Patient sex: M
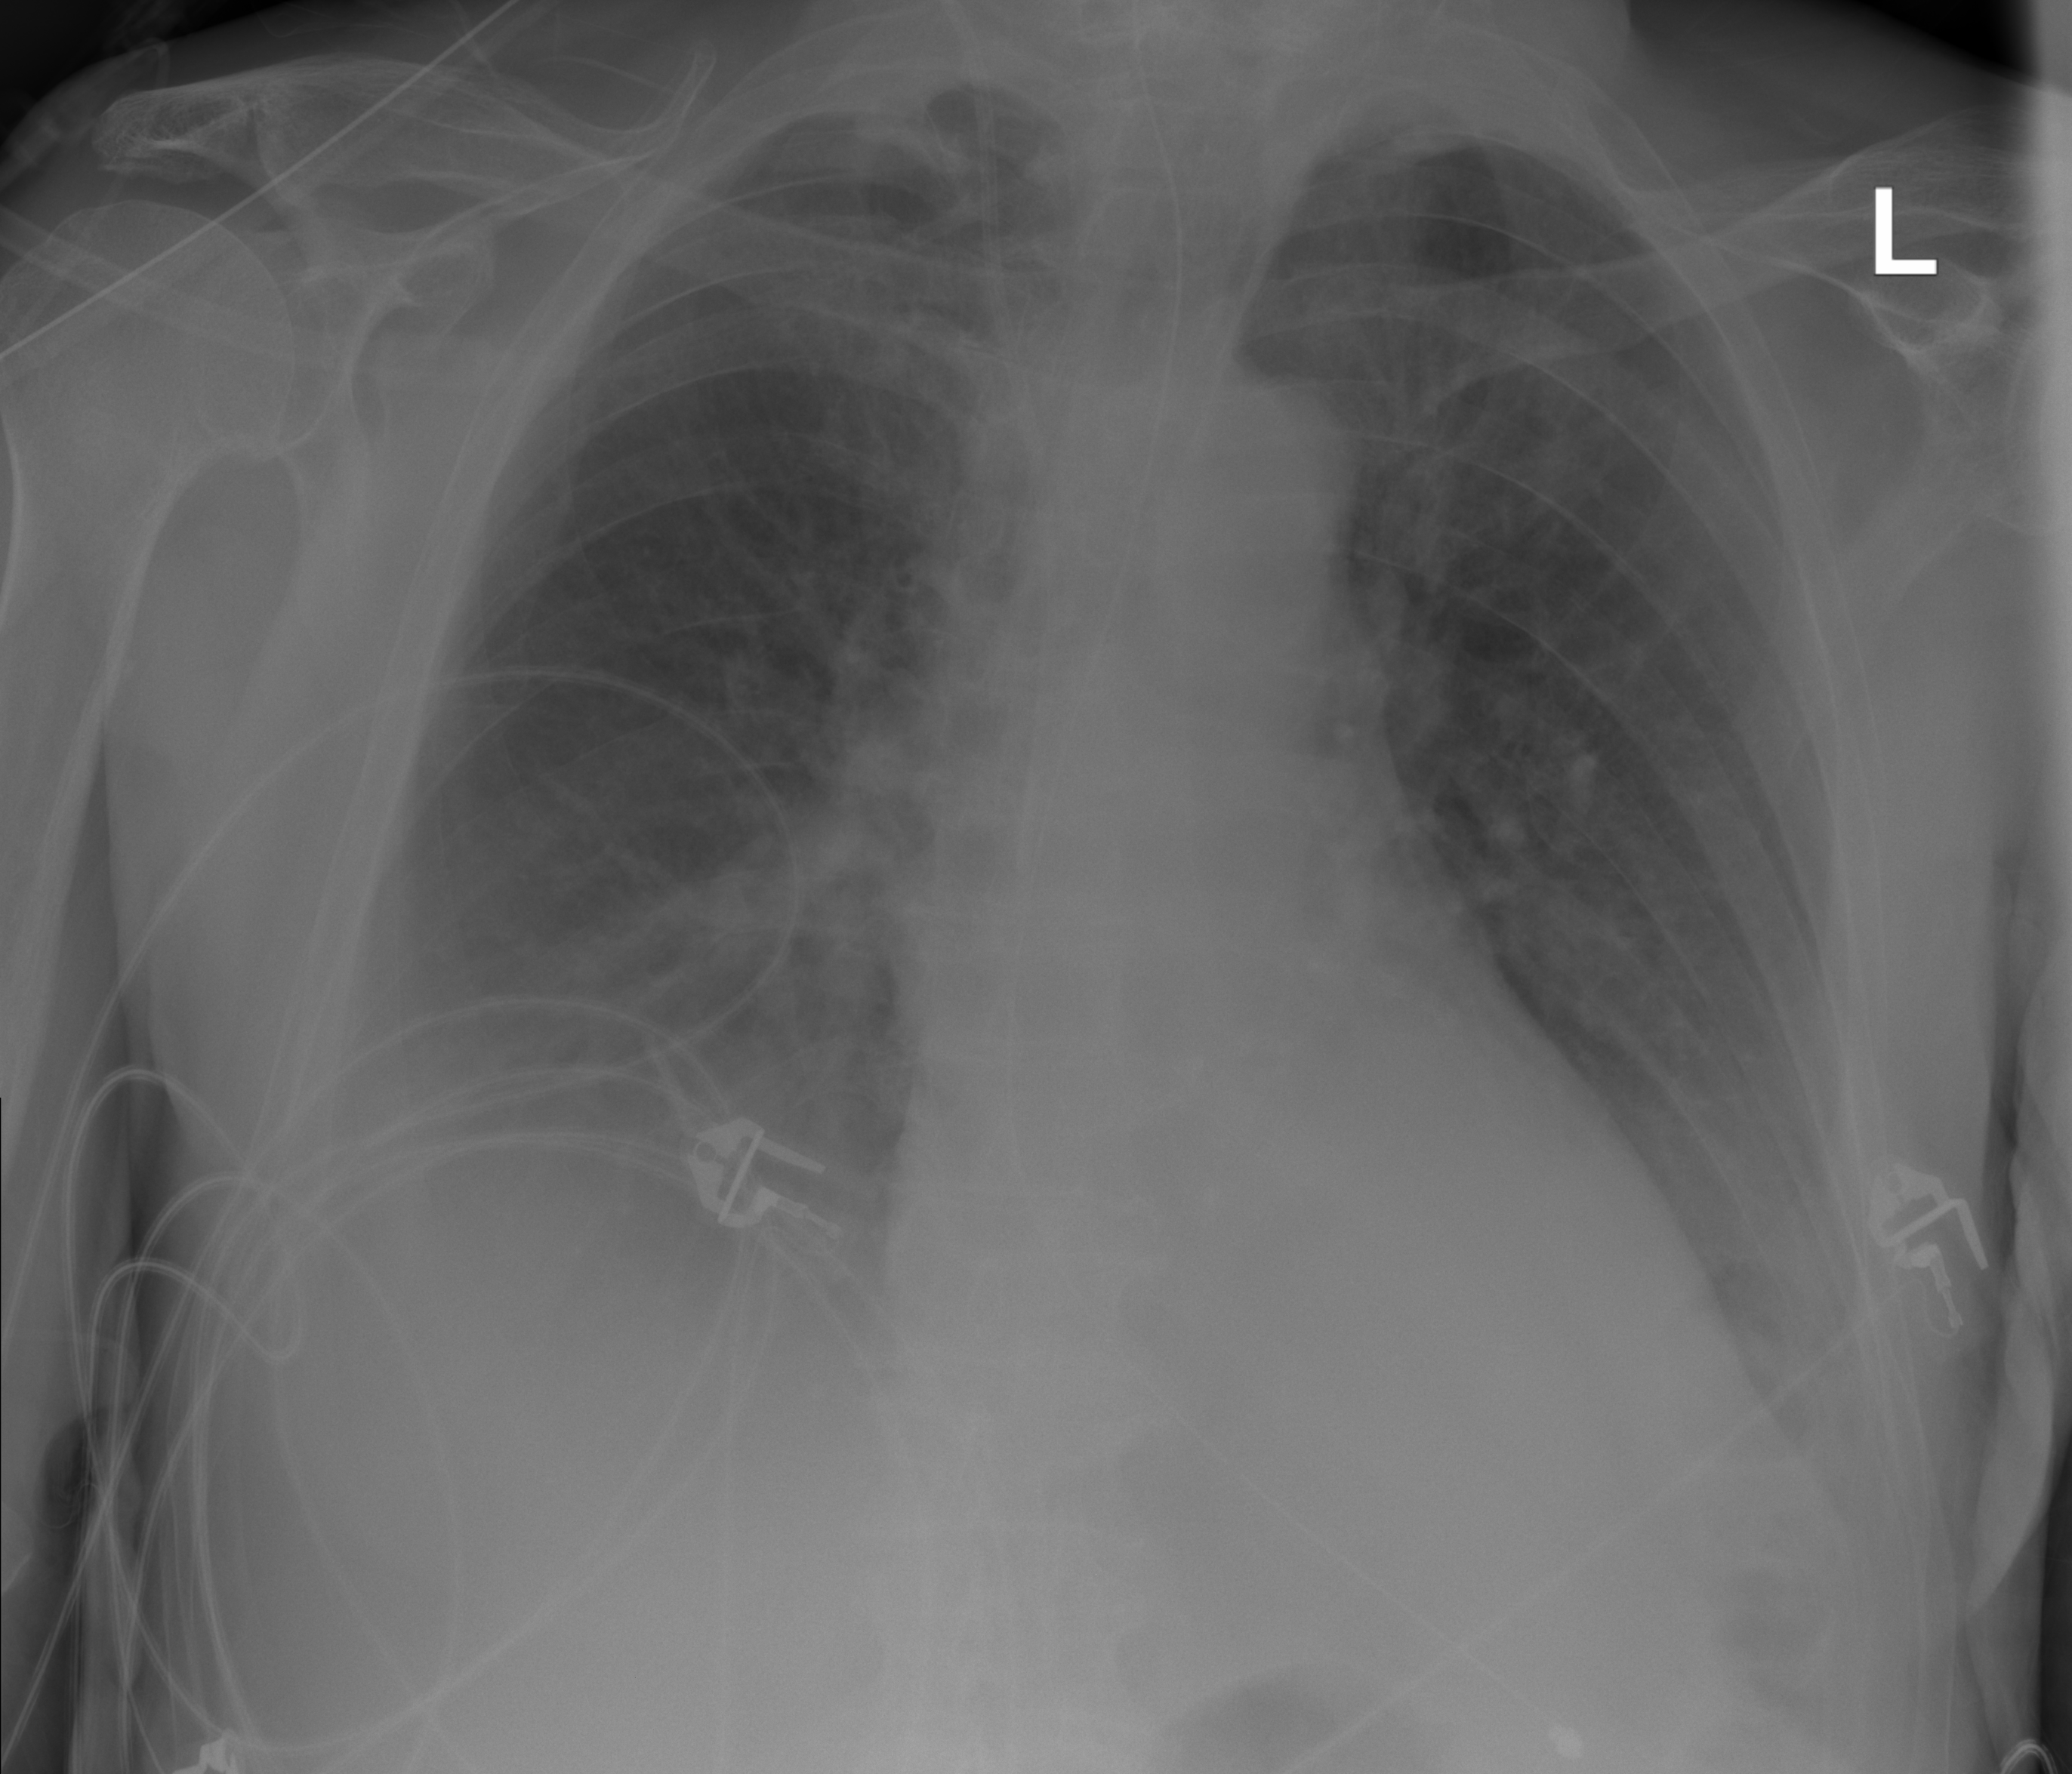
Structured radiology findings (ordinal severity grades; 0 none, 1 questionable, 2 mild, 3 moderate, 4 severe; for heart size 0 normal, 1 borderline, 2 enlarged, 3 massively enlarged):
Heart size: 0
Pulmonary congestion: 2
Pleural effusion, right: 2
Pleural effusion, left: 2
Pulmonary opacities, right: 2
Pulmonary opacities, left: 2
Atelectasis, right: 2
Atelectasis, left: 2